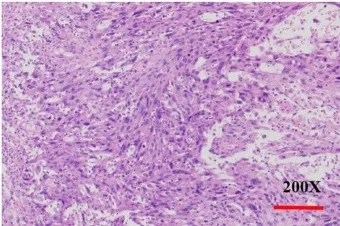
Histopathology and immunohistochemistry (IHC) of PSC. (A, B), H&E stain, original magnification x200.
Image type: pathology (h&e)